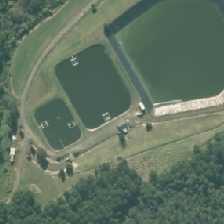
Land cover: lake_pond